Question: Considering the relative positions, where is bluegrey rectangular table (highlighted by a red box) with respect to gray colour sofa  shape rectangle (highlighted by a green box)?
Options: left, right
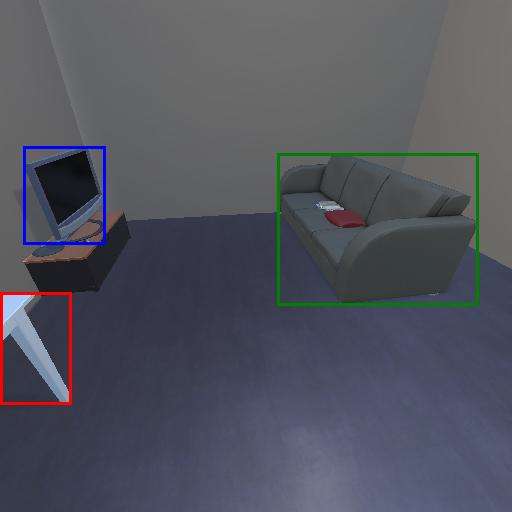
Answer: left